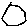
Label: hexagon